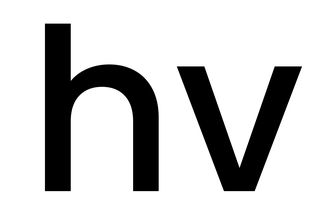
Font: Poppins-Medium